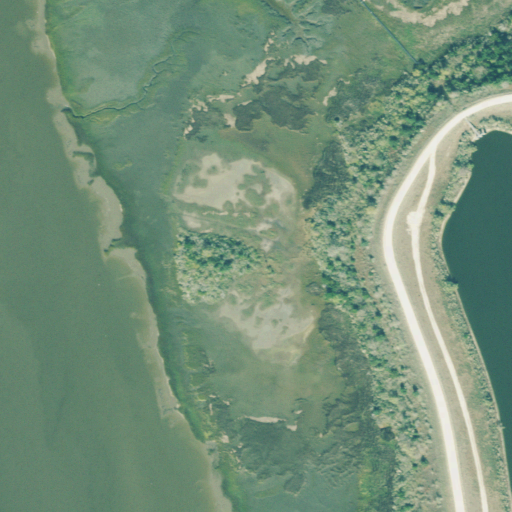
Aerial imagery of mountain in Georgia named Buzzards Roost containing herbaceous wetlands, open water, barren land, and woody wetlands